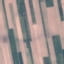
Land use / land cover class: AnnualCrop